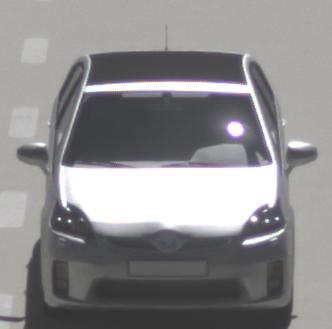
Make: Toyota
Model: Prius 1.5 Hybrid
Detailed model: Prius (HW2)
Model produced from: 2006/03
Model produced until: 2009/06
Doors: 5
Color: white
Road condition: dry road
Daytime: midday
Contrast: high contrast